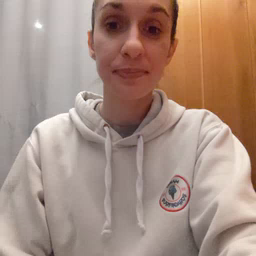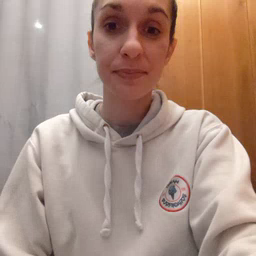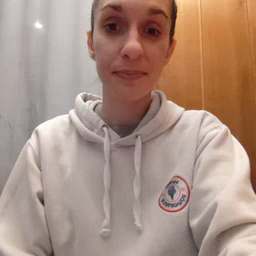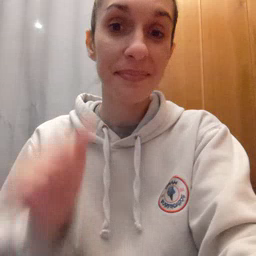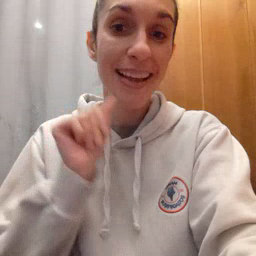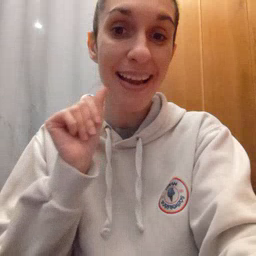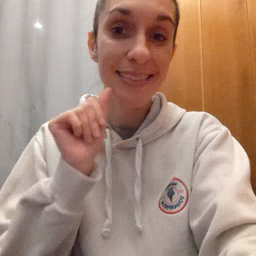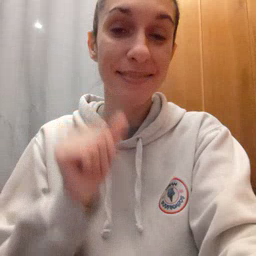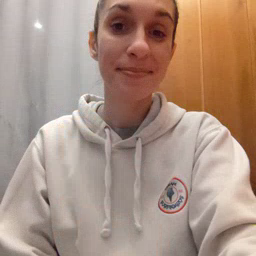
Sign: aunt